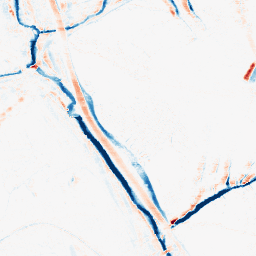
Category: morphological
Decomposition family: morphological_ellipse
Decomposition parameters: operation: average
width: 5
height: 10
Upsampling method: quadratic
Upsampling parameters: scale: 4
Upsampling scale: 4